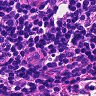
Metastatic tissue present: no